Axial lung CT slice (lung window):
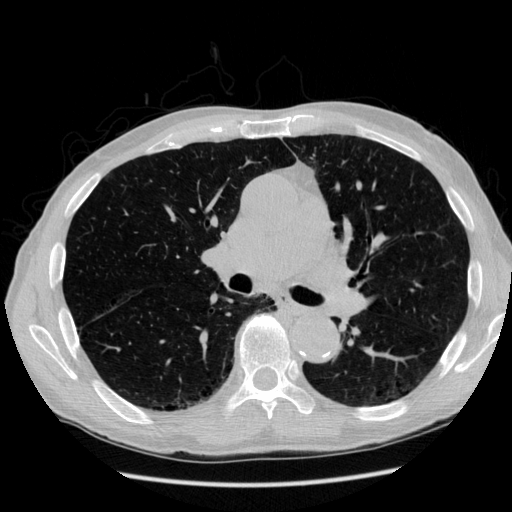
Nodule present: no